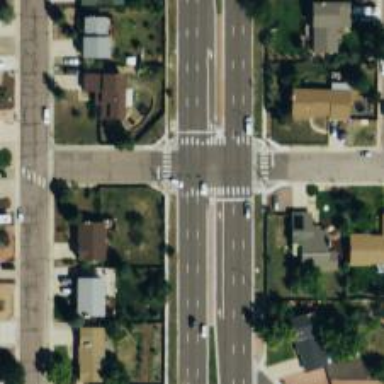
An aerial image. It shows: Crossing road.